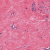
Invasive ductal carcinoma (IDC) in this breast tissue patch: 0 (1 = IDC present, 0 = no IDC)